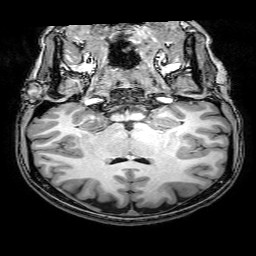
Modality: T1w
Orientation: sagittal
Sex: female
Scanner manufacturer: philips
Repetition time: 0.008098 s
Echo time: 0.0037 s